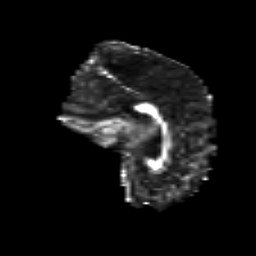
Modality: FA
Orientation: sagittal
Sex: female
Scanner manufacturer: siemens
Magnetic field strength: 3 T
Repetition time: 5 s
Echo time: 0.071 s